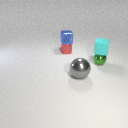
small blue metal cube to the left of small cyan rubber cube